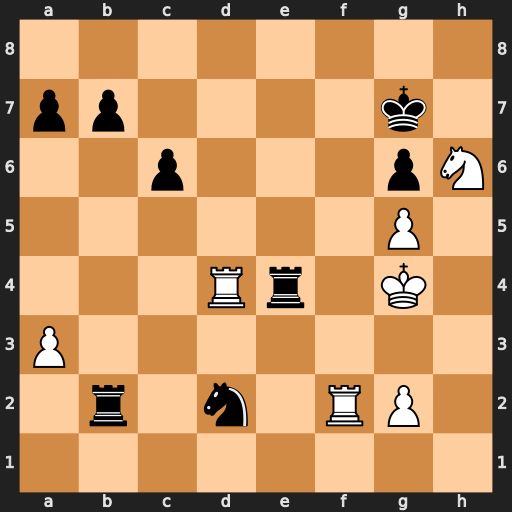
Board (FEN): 8/pp4k1/2p3pN/6P1/3Rr1K1/P7/1r1n1RP1/8
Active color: w
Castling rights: -
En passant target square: -
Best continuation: Rxe4 Nxe4 Rxb2